Question: I've created a testing app on iTunes Connect. The status of the app is "Waiting for Upload". Now I want to delete this app. How can I do it? Please see the image for details.
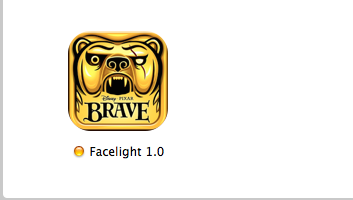
Answer: Just leave it alone. If you don't submit a binary within 6 months, it will be <URL>